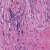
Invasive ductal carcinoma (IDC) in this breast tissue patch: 1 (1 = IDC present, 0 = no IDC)